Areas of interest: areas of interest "Dongsheng District Tennis Hall"
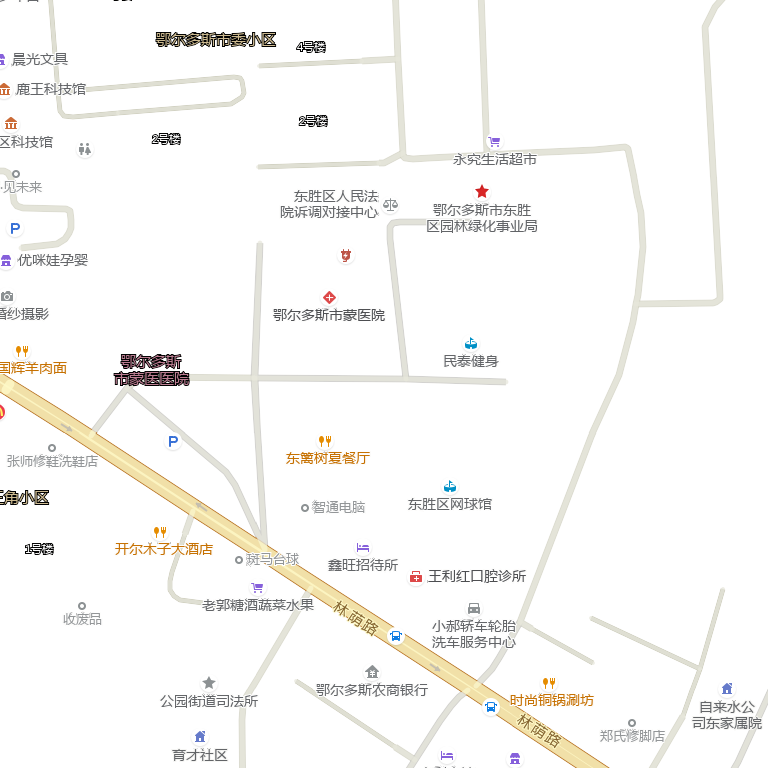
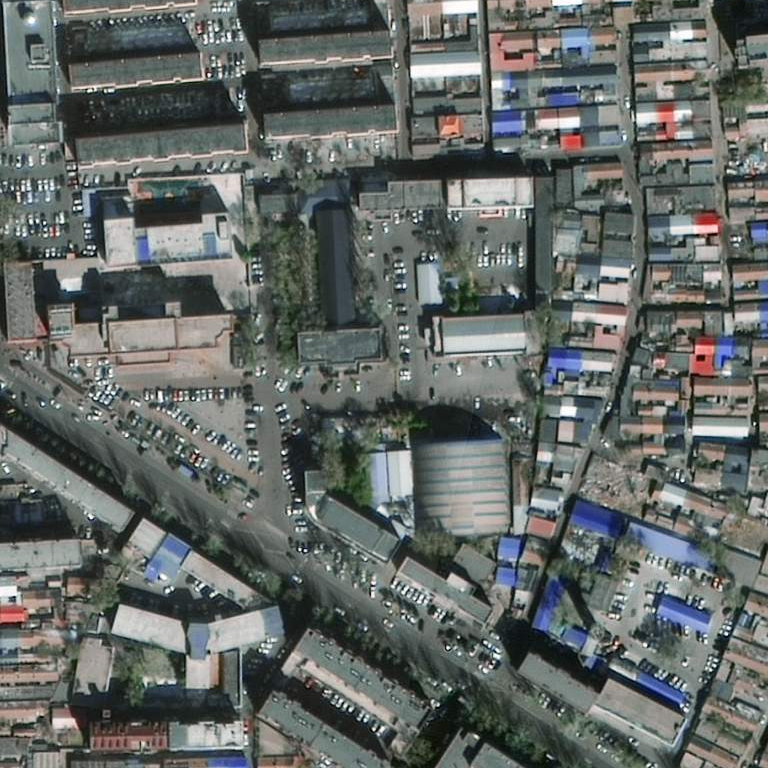